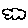
Label: cloud